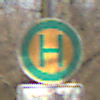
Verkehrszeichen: Haltestelle
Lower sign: ZeitangabenMitBeschraenkungAufWochentage5
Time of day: MorningAfternoon
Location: Outdoor (Nature)
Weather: Clear
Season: Winter
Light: Natural